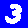
Digit: 3